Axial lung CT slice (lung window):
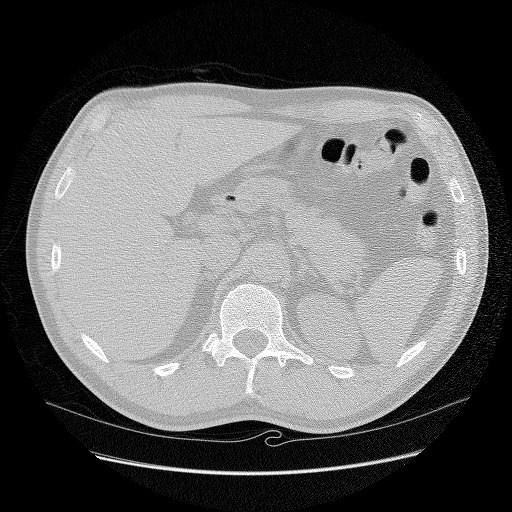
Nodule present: no